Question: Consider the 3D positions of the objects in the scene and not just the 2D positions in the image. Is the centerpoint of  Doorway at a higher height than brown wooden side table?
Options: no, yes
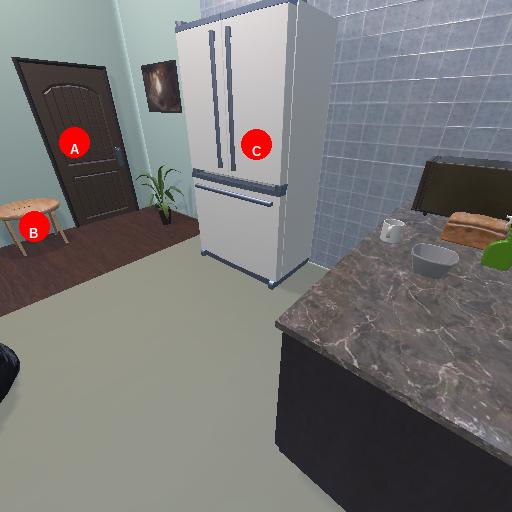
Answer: no